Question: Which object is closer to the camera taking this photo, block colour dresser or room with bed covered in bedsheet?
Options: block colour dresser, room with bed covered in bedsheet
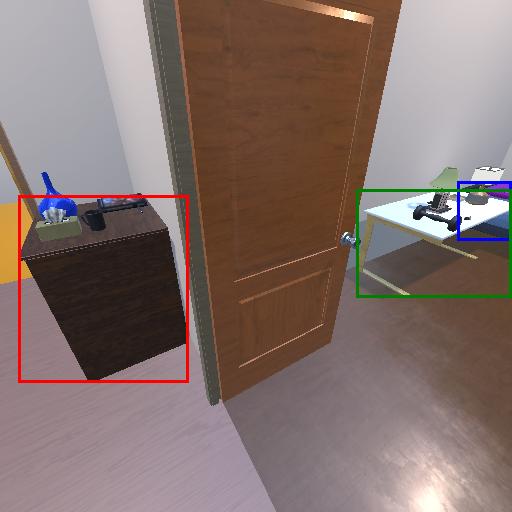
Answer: block colour dresser